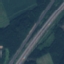
Land use / land cover: Highway